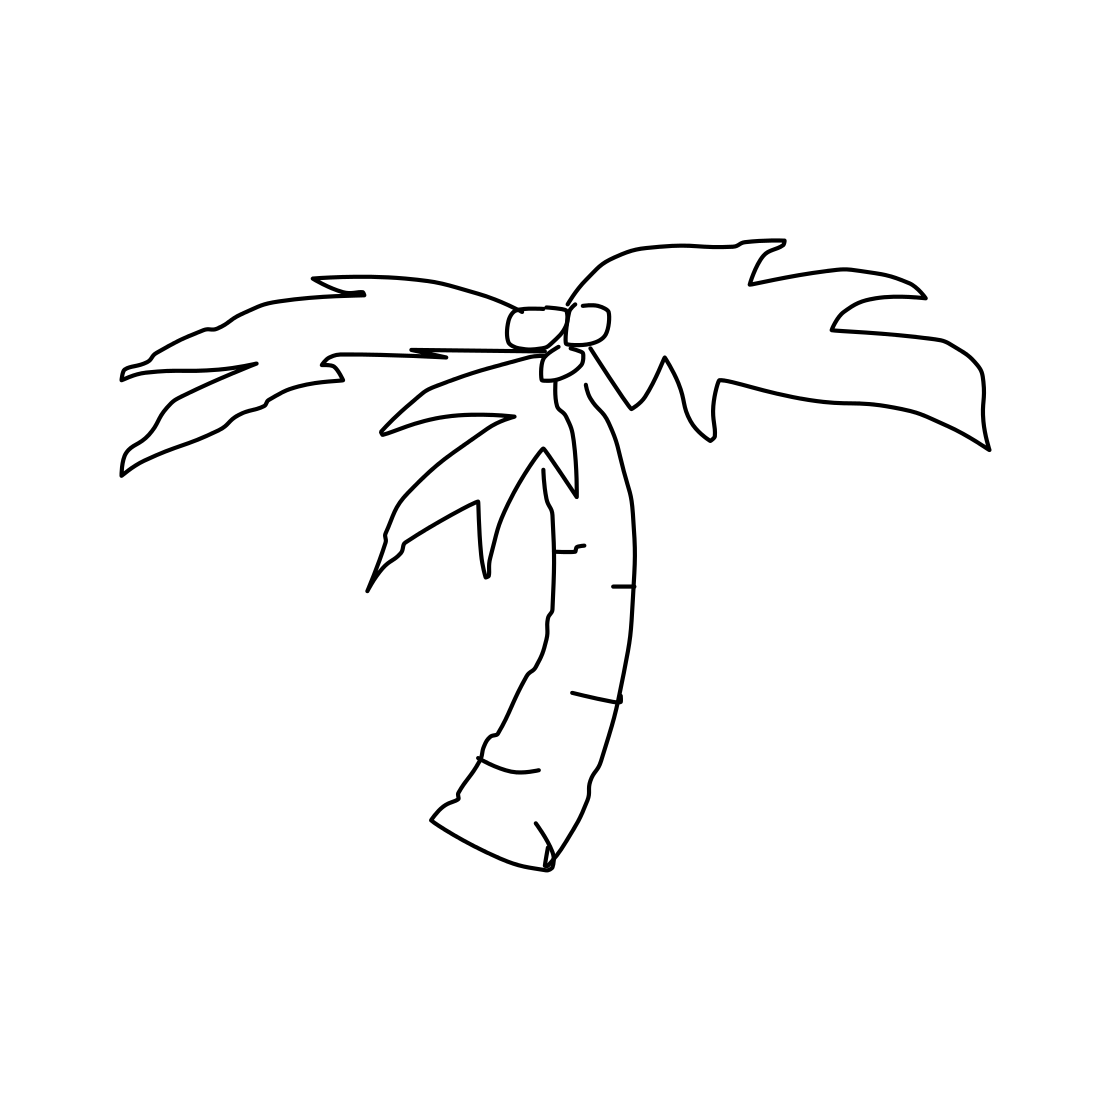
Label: palm tree